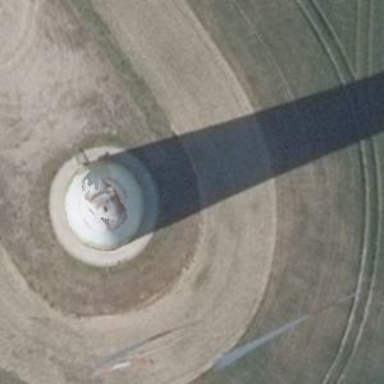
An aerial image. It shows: Wind turbine generator powered by wind.